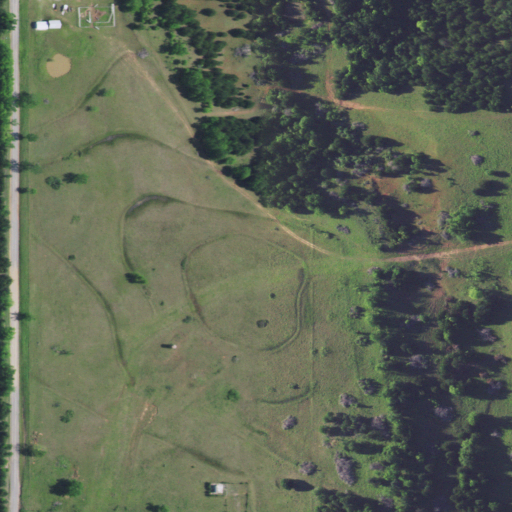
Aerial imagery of mountain in Oklahoma named Gobblers Knob containing grassland, deciduous forest, and open development